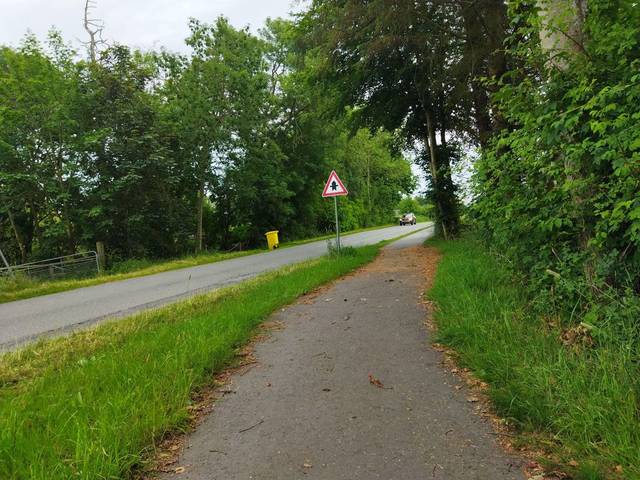
Region: Germany
Coordinates: 54.328, 8.706